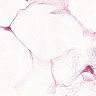
Metastatic tissue present: no